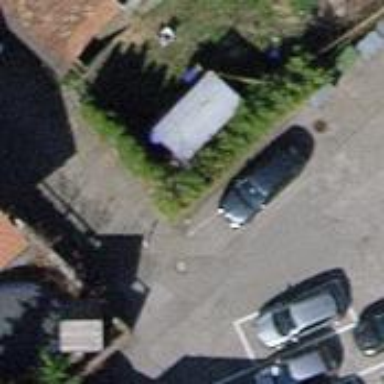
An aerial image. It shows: Bollard.